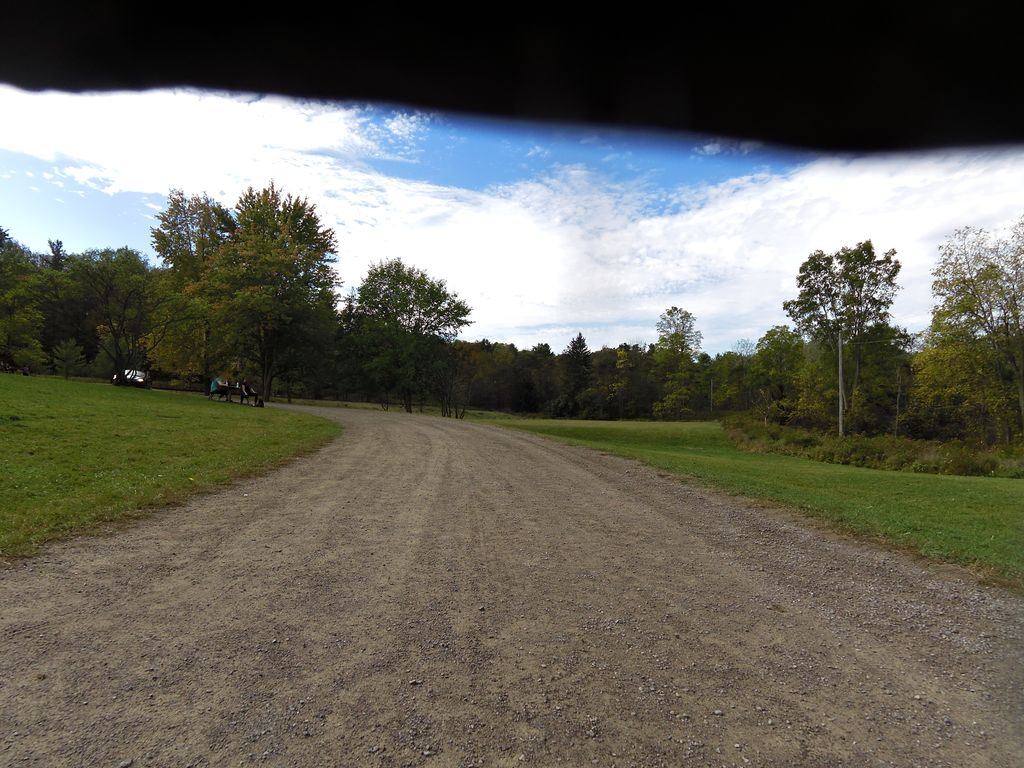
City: hamilton